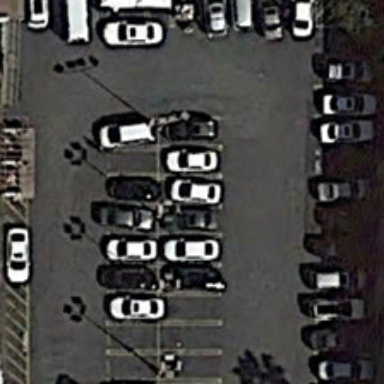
The house of grey roof is a parking lot .